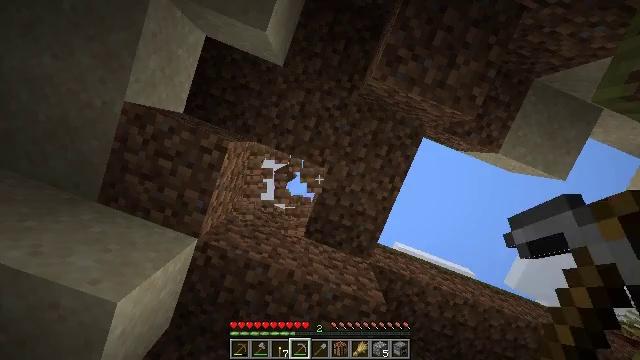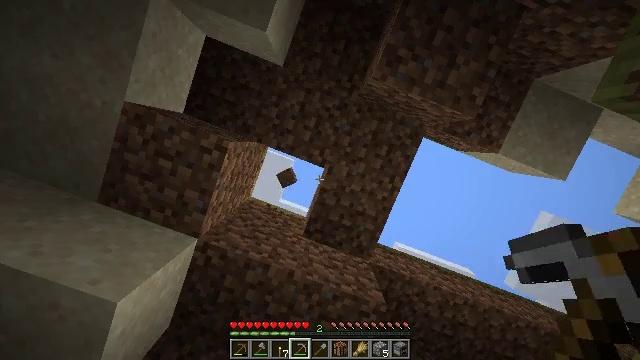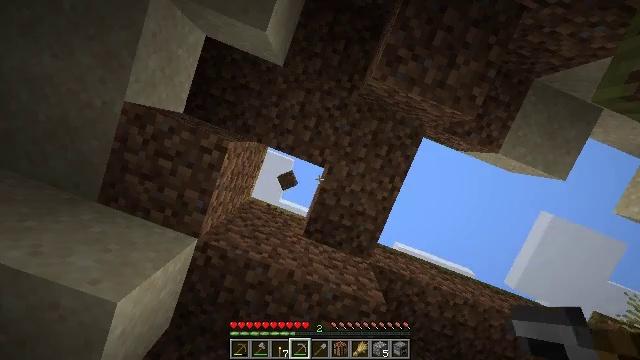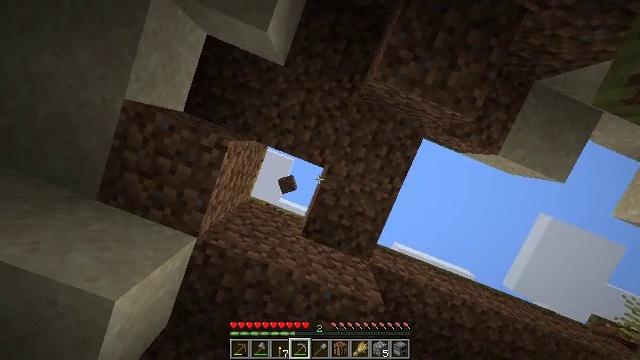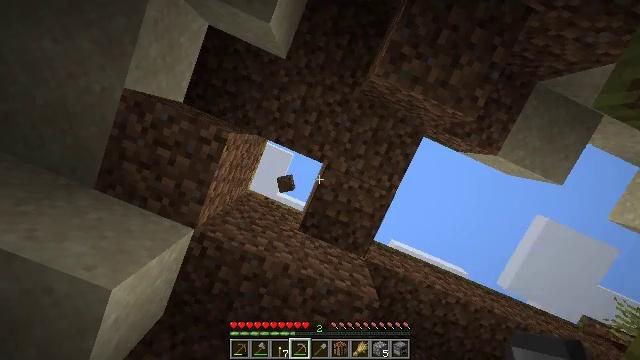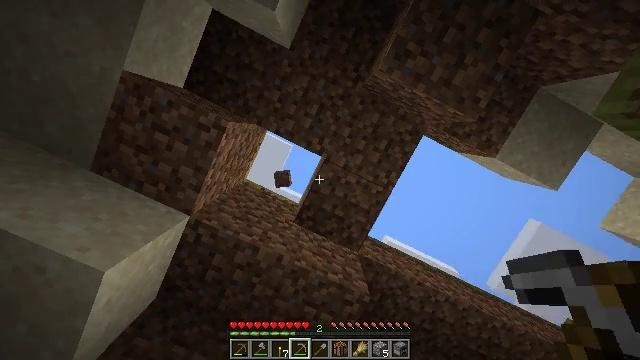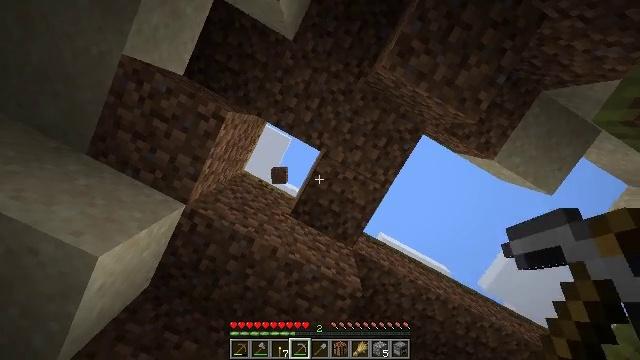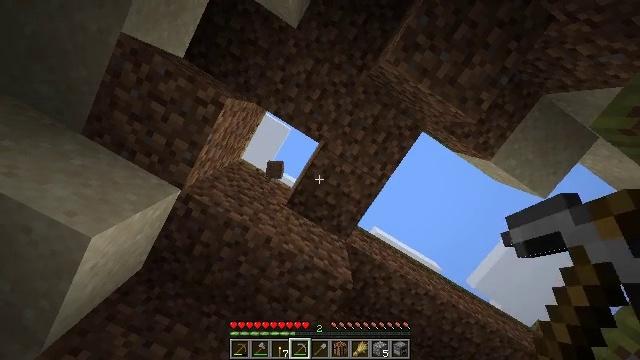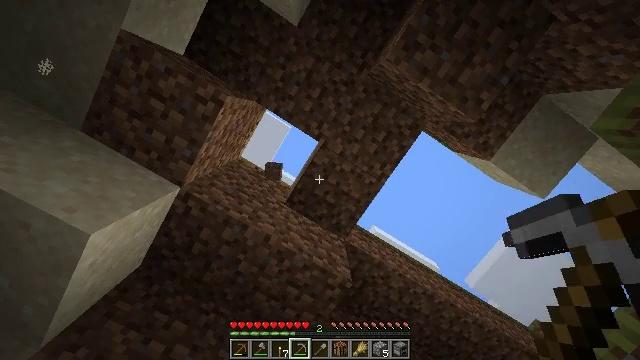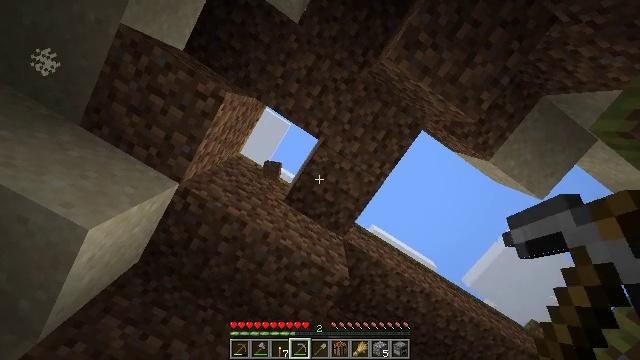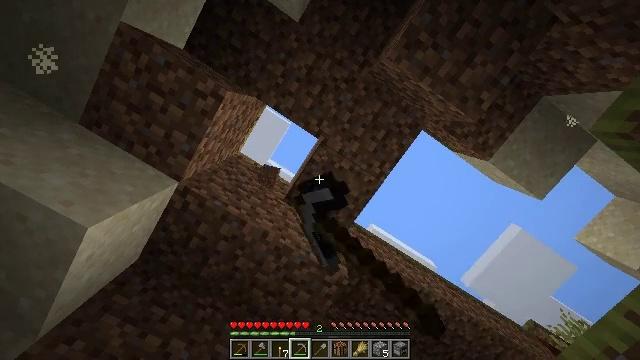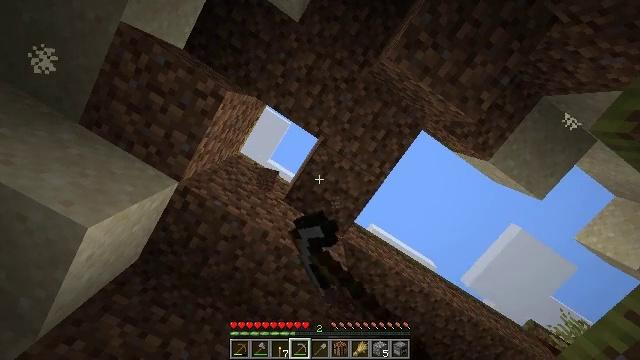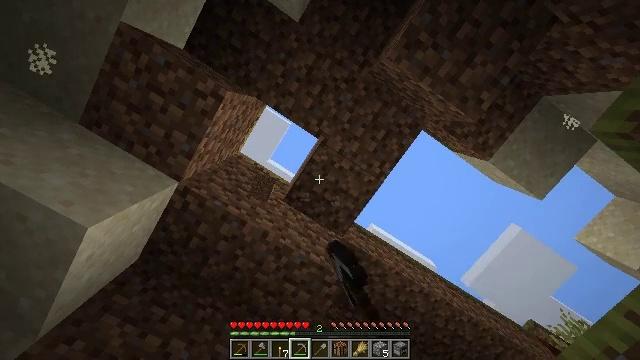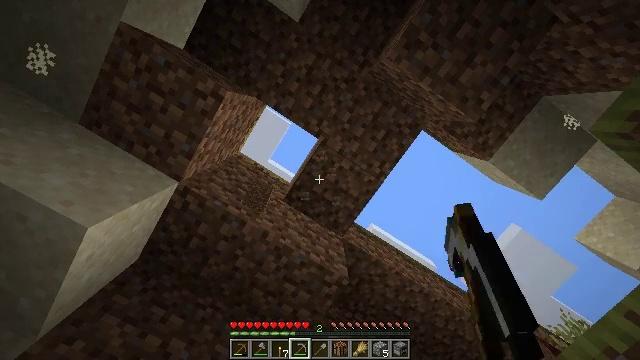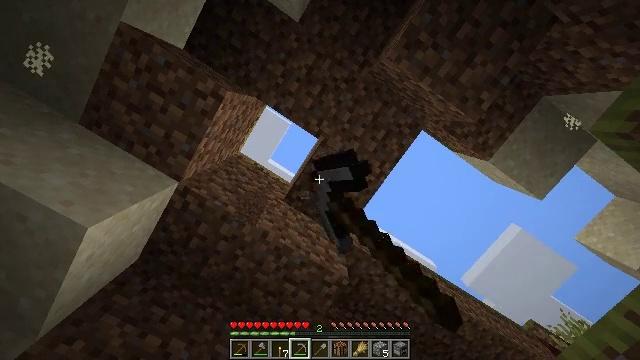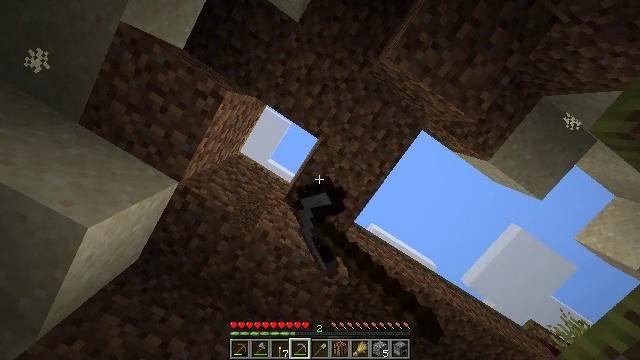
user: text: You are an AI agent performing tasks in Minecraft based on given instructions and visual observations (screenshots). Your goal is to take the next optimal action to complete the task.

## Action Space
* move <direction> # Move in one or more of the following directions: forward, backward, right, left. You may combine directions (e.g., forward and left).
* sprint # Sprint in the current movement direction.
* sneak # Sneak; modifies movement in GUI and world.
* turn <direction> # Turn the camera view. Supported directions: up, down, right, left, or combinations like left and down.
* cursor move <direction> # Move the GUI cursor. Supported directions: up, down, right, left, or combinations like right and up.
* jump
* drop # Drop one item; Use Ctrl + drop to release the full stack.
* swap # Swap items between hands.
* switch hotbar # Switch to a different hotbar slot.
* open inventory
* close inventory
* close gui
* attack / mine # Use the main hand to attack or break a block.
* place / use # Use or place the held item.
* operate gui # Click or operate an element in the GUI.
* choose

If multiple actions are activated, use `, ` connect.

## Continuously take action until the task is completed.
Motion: motion action
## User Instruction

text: Break the grass path to collect materials.
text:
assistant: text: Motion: attack / mine
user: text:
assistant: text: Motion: attack / mine
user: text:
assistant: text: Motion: no_op
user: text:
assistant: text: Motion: turn right and down
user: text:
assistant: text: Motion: turn right and down
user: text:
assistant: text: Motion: turn right and down
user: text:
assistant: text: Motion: turn right and down
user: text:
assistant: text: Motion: no_op
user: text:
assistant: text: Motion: attack / mine
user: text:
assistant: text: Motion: attack / mine
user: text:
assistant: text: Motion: attack / mine
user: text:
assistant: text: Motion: attack / mine
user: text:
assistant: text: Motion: attack / mine
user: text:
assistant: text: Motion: attack / mine
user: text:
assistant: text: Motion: attack / mine
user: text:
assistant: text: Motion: attack / mine
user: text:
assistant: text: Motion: attack / mine
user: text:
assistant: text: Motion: attack / mine
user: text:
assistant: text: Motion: attack / mine
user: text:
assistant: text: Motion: attack / mine
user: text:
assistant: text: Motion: attack / mine
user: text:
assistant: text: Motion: attack / mine
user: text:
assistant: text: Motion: attack / mine
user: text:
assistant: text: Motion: attack / mine
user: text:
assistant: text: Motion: attack / mine
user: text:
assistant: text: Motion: attack / mine
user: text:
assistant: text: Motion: attack / mine
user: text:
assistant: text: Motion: attack / mine
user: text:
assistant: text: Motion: attack / mine
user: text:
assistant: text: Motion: attack / mine